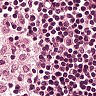
Metastatic tissue present: no